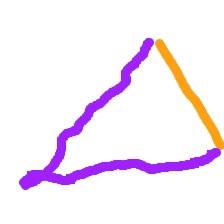
Shape: triangle